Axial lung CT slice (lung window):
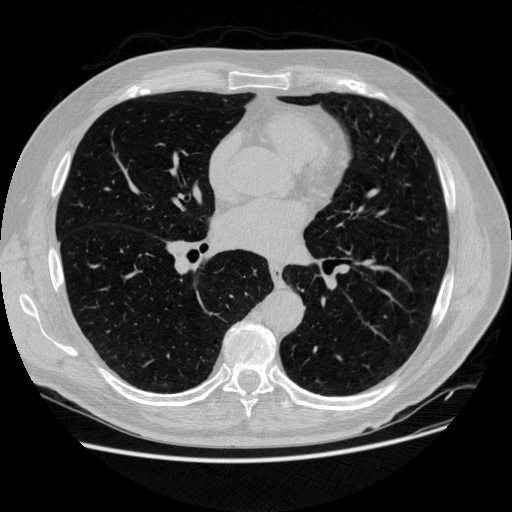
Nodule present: no